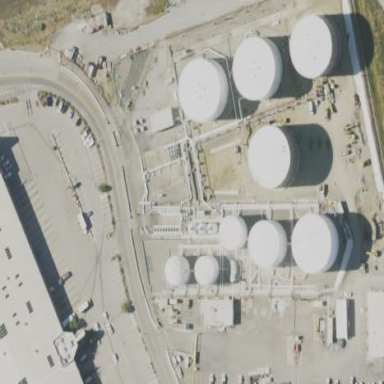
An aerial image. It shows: Industrial area with oil theme. Fence surrounds the area.